Question: I have one text that needed to looks like this:

The problem with this that when i use bootstrap 3 common classes like this
'''
<ul class="list-unstyled">
<li>Item</li>
<li>Item</li>
</ul>
'''
That number gets inside li, and i dont need that, i need in bootstrap 3 to seperate that number, see the picture, but to keep shemantic to be like in normal order in '<li>' element.
Here is working fiddle what i have for now
<URL>
ol.list-numbered {
counter-reset: subsection;
}
'''
ol.list-numbered {
counter-increment: section 3;
list-style: none;
}
ol.list-numbered li::before {
counter-increment: subsection;
content: counter(section) "." counter(subsection) " ";
margin-left: -30px;
width: 30px;
display: inline-block;
}
'''
'''
<ol class="list-numbered">
<li>Lorem ipsum dolor sit amet, consectetur adipiscing elit. Cras quis nisi vitae est porta aliquet. Nullam lacinia ornare diam, in lobortis massa eleifend a. Phasellus tempor lacus ligula.. </li>
<li>Lorem ipsum dolor sit amet, consectetur adipiscing elit. Cras quis nisi vitae est porta aliquet. Nullam lacinia ornare diam, in lobortis massa eleifend a. Phasellus tempor lacus ligula.. </li>
</ol>
'''
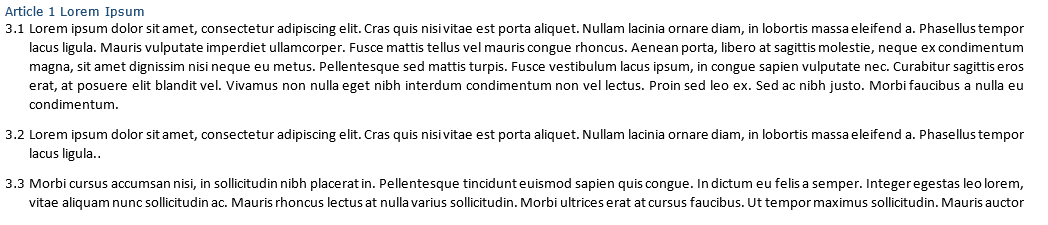
Answer: I've modified <URL> using your original fiddle to show how you can do what you want with what he said:
'''
ol.list-unstyled {
counter-reset:section 3;
}
ol.list-unstyled > li {
list-style:none;
}
ol.list-numbered {
counter-reset:subsection;
}
ol.list-numbered li::before {
counter-increment:subsection;
content:counter(section) "." counter(subsection) " ";
}
'''
demonstrated in this <URL> which has been updated to be valid HTML5 markup.